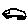
Label: car